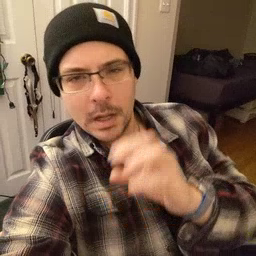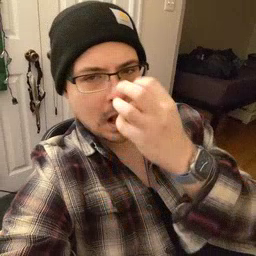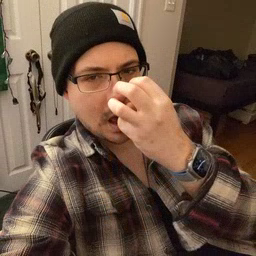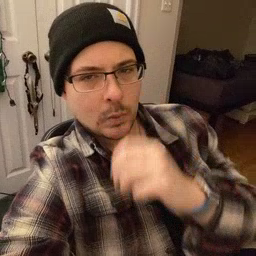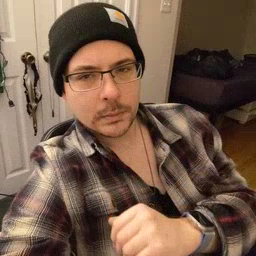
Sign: clown